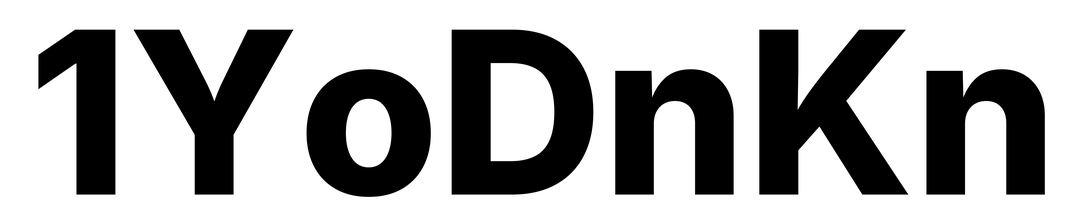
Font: Inter_ExtraBold